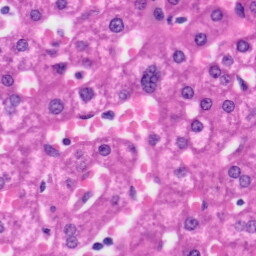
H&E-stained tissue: Liver